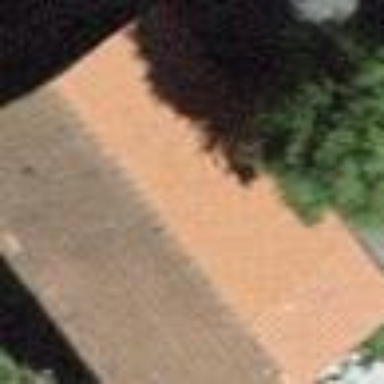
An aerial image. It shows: Garage building.